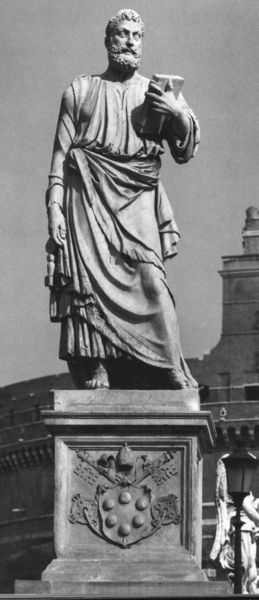
Titel: Hl. Petrus
Künstler: Lorenzetto
Standort: Rom, Engelsbrücke (EU - I - Latium)
Schlagwörter: hand, himmel, mann, umhang, weiß, grau, lampe, laterne, schwarz, gebäude, tuch, bart, schnurrbart, arm, falten, sockel, stein, vollbart, bildnis, kirche, figur, gewand, stehend, locken, rund, turm, skulptur, statue, italien, man, mauer, faltenwurf, kontrapost, plastik, podest, foto, punkte, barfuss, schild, antike, buch, denkmal, schwarz weiss, kugel, kugeln, helm, rom, photo, römer, wappen, sandstein, christlich, toga, griechisch, antikisierend, mitra, tiara, gelehrter, bommel, schlüssel, tunika, petrus, prophet, bau, antikisch, römisch, standbild, bauwerk, medici, gegürtet, evangelist, bildschnitzerei, helmzier, eicheln, engelsburg, mann mit bart, denkmahl, 1600, latnere, buch'